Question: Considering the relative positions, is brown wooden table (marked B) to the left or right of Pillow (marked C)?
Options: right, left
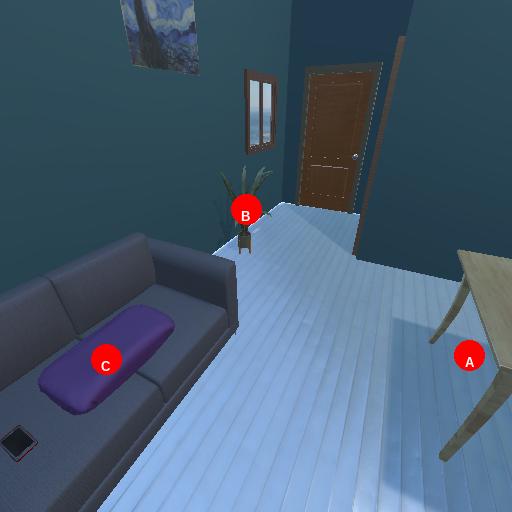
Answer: right